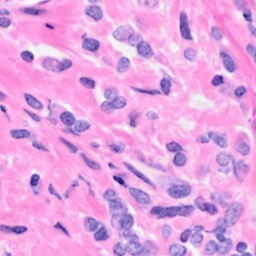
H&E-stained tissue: Breast